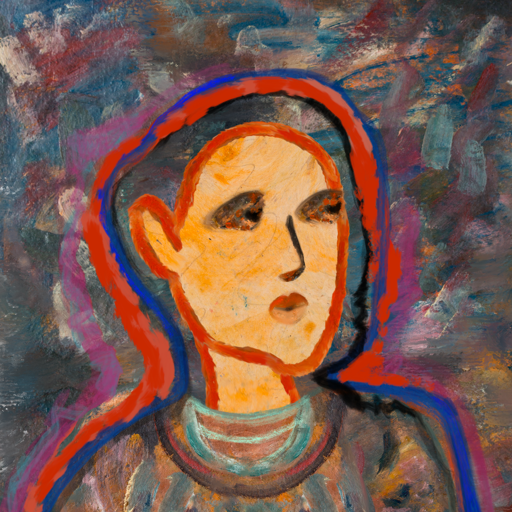
Background: Boggyland, Head And Neck Side: Experience, Face Side: Gypsy_Queen, Bust: Boggyland, Hair Side: Experience, Head Accessory: Blank, Second Necklace: Blank, Necklace: Blank, Baby: Blank